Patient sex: M
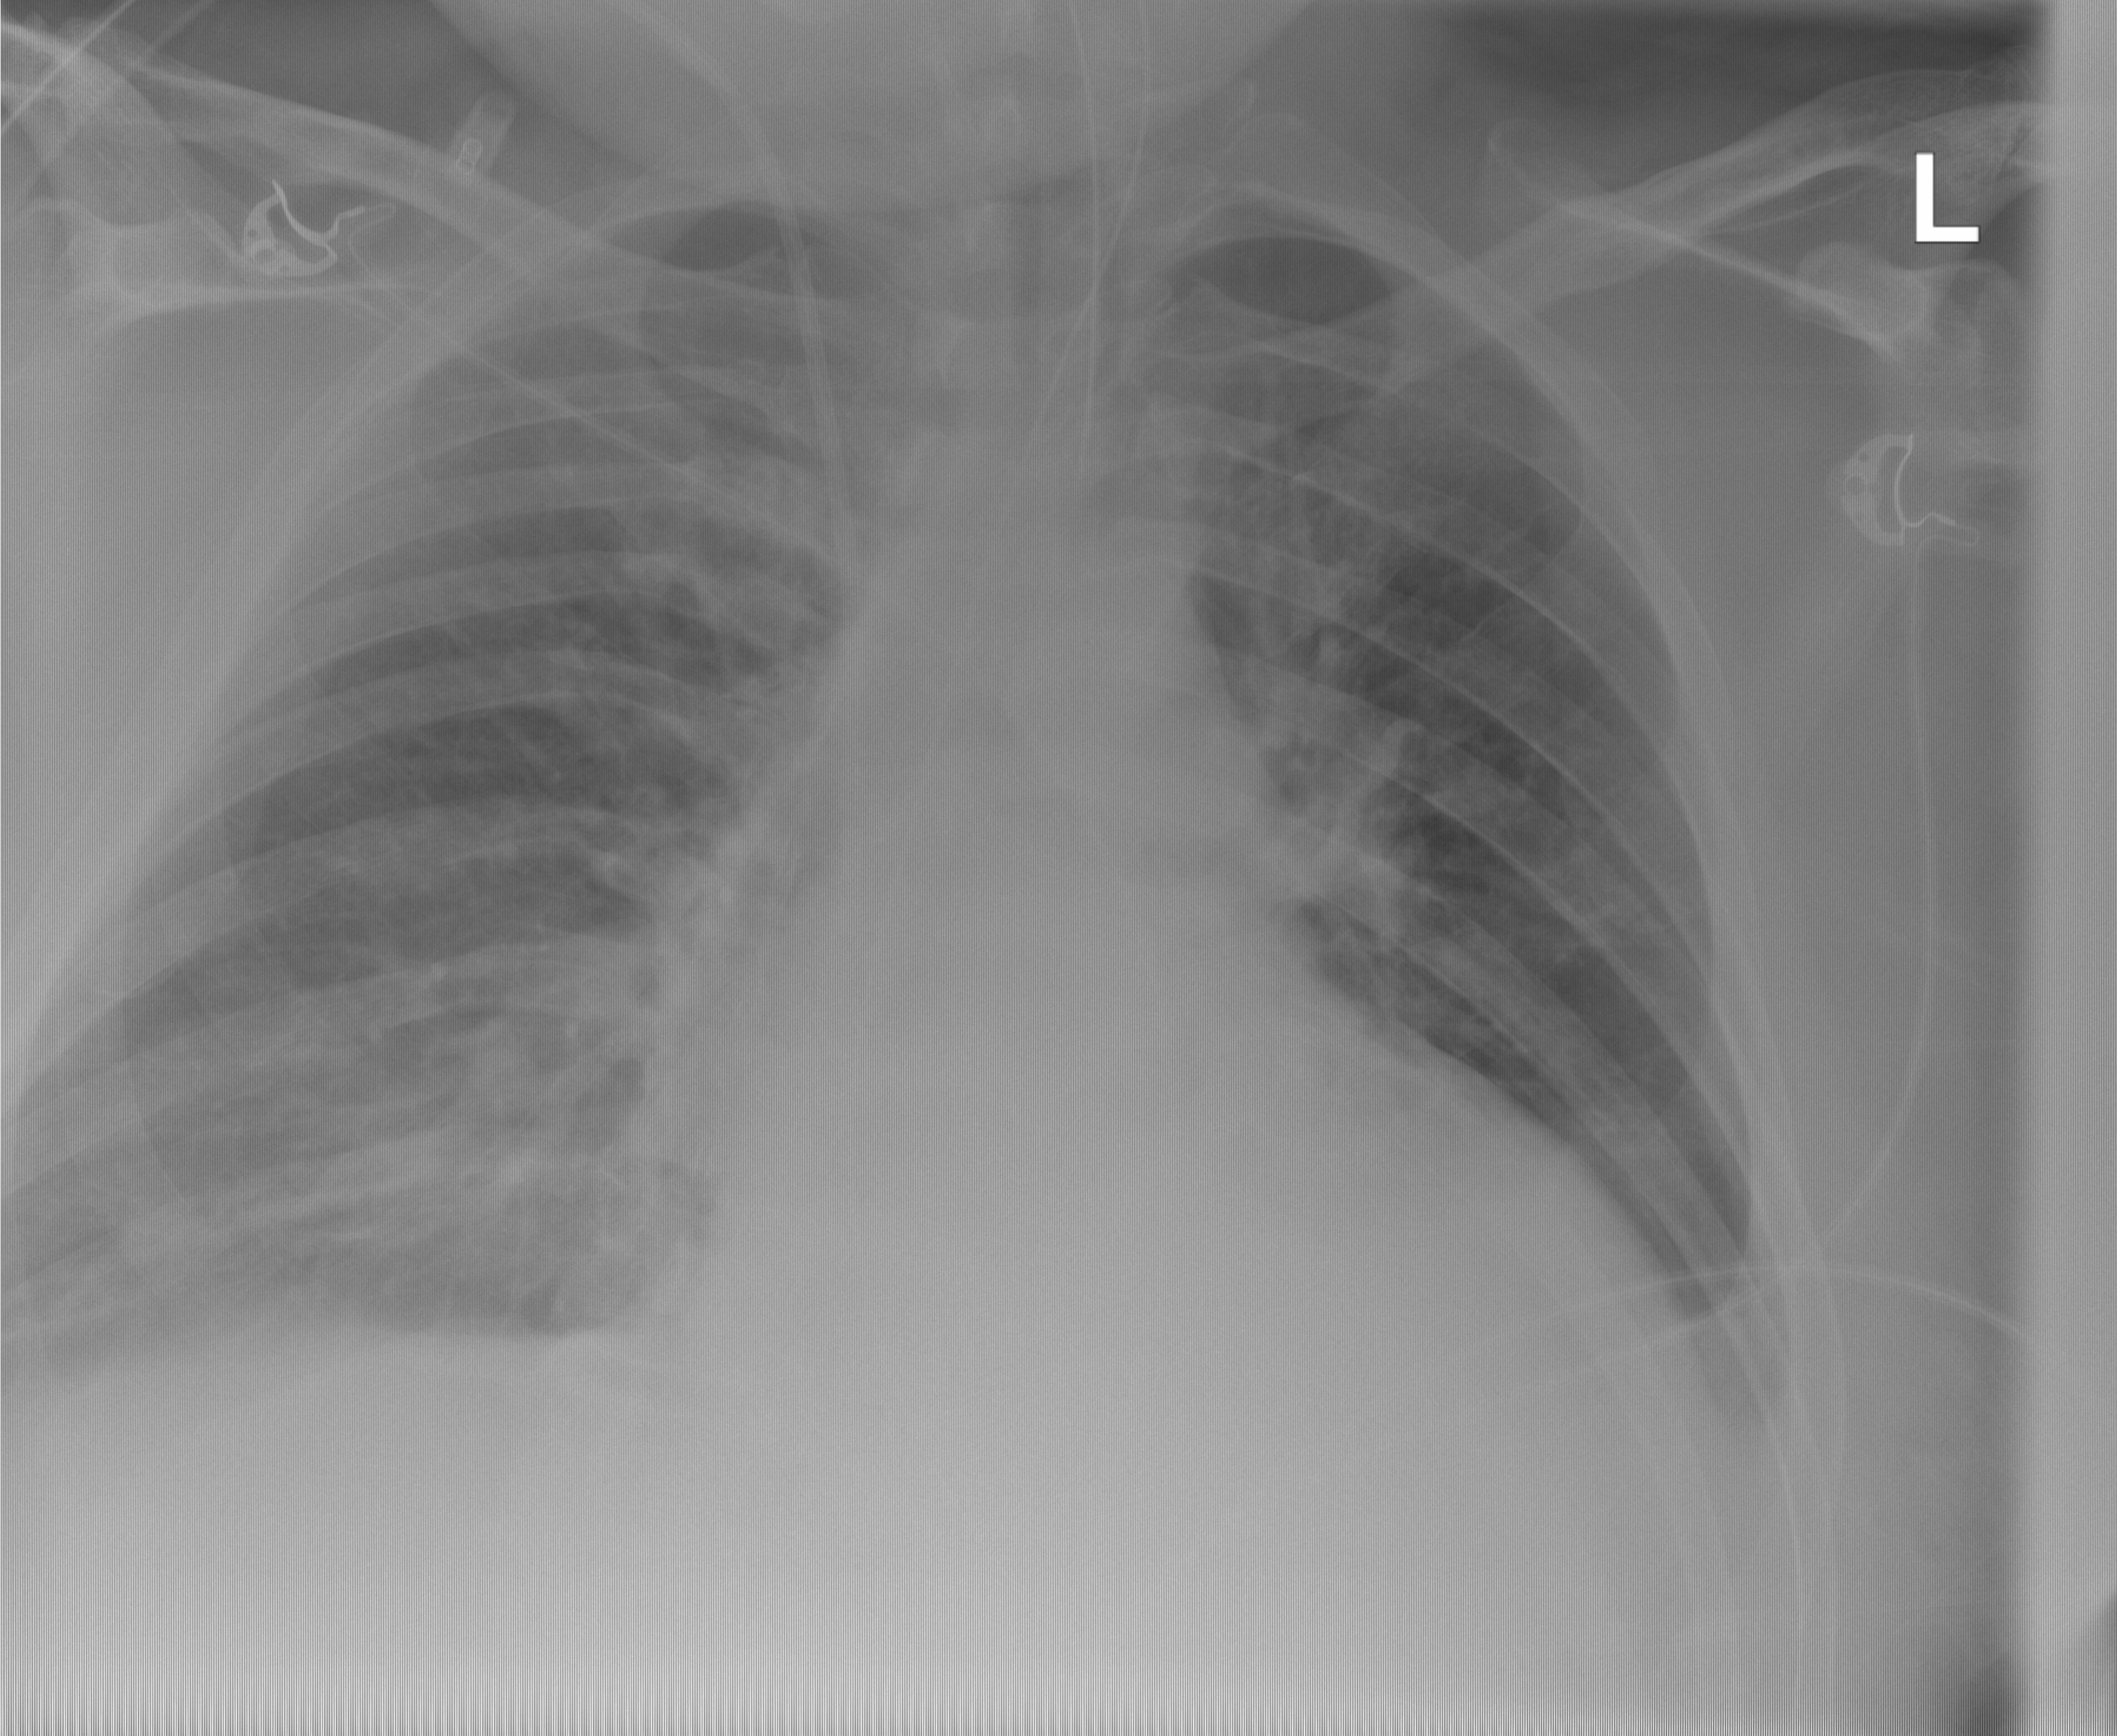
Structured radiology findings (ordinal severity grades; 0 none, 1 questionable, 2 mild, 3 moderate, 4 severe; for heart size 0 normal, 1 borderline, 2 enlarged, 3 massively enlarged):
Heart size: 2
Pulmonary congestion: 0
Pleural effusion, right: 1
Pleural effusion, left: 2
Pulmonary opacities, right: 0
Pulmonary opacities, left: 0
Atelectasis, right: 2
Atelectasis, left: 2